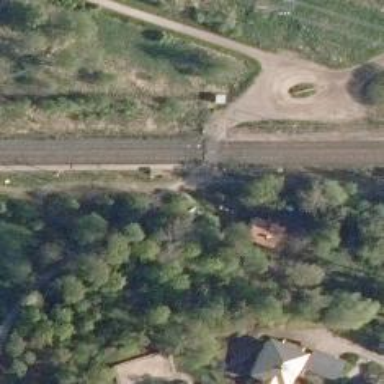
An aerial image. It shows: Railway with continuous electrified contact lines.